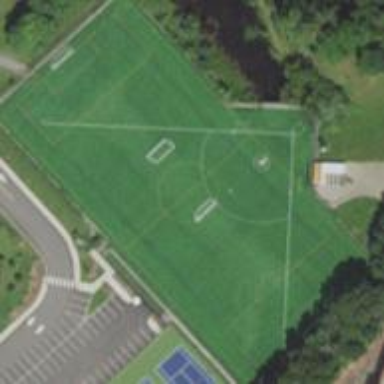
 providing leisure land for sports activities."